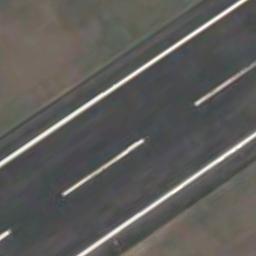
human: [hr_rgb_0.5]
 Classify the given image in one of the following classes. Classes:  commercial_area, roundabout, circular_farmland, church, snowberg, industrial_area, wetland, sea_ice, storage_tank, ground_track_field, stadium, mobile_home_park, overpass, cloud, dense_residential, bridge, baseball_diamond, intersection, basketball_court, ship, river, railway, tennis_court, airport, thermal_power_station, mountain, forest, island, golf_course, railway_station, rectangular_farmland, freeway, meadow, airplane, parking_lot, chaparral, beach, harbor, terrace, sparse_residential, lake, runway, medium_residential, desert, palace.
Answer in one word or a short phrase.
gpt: runway